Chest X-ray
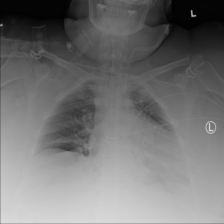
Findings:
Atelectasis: positive
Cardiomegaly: negative
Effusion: negative
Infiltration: negative
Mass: negative
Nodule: negative
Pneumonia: negative
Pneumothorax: negative
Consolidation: negative
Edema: positive
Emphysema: negative
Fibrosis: negative
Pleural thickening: negative
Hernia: negative